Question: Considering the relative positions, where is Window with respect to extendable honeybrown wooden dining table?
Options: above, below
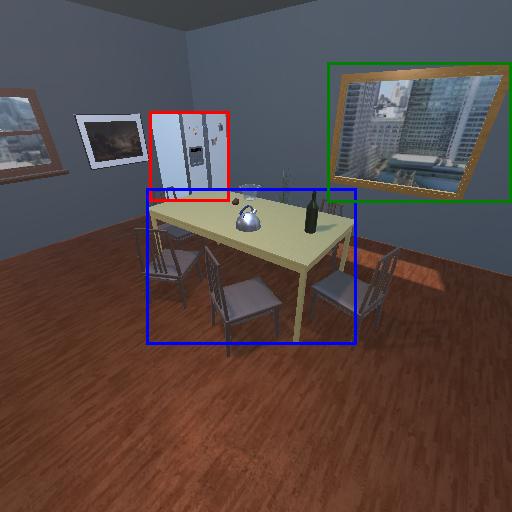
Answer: above